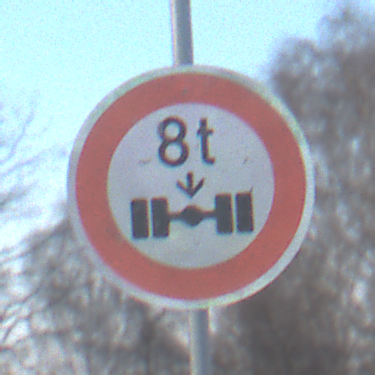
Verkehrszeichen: TatsaechlicheAchslast
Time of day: SunriseSunset
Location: Outdoor (Suburban)
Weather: PartlyCloudy
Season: Winter
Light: Natural